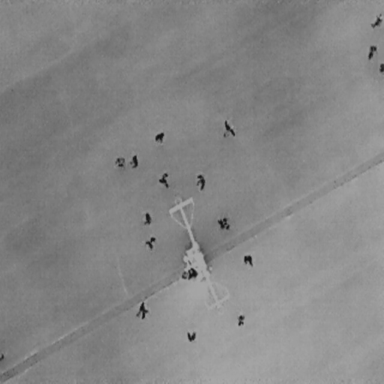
There are 17 People in the infrared image.